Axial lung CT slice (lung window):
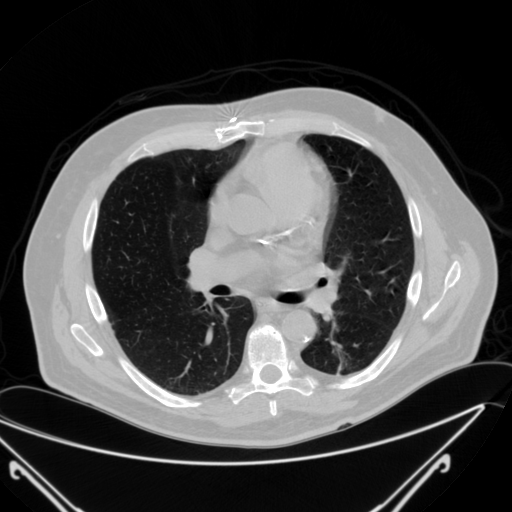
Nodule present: no